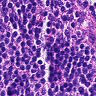
Metastatic tissue present: no